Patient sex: M
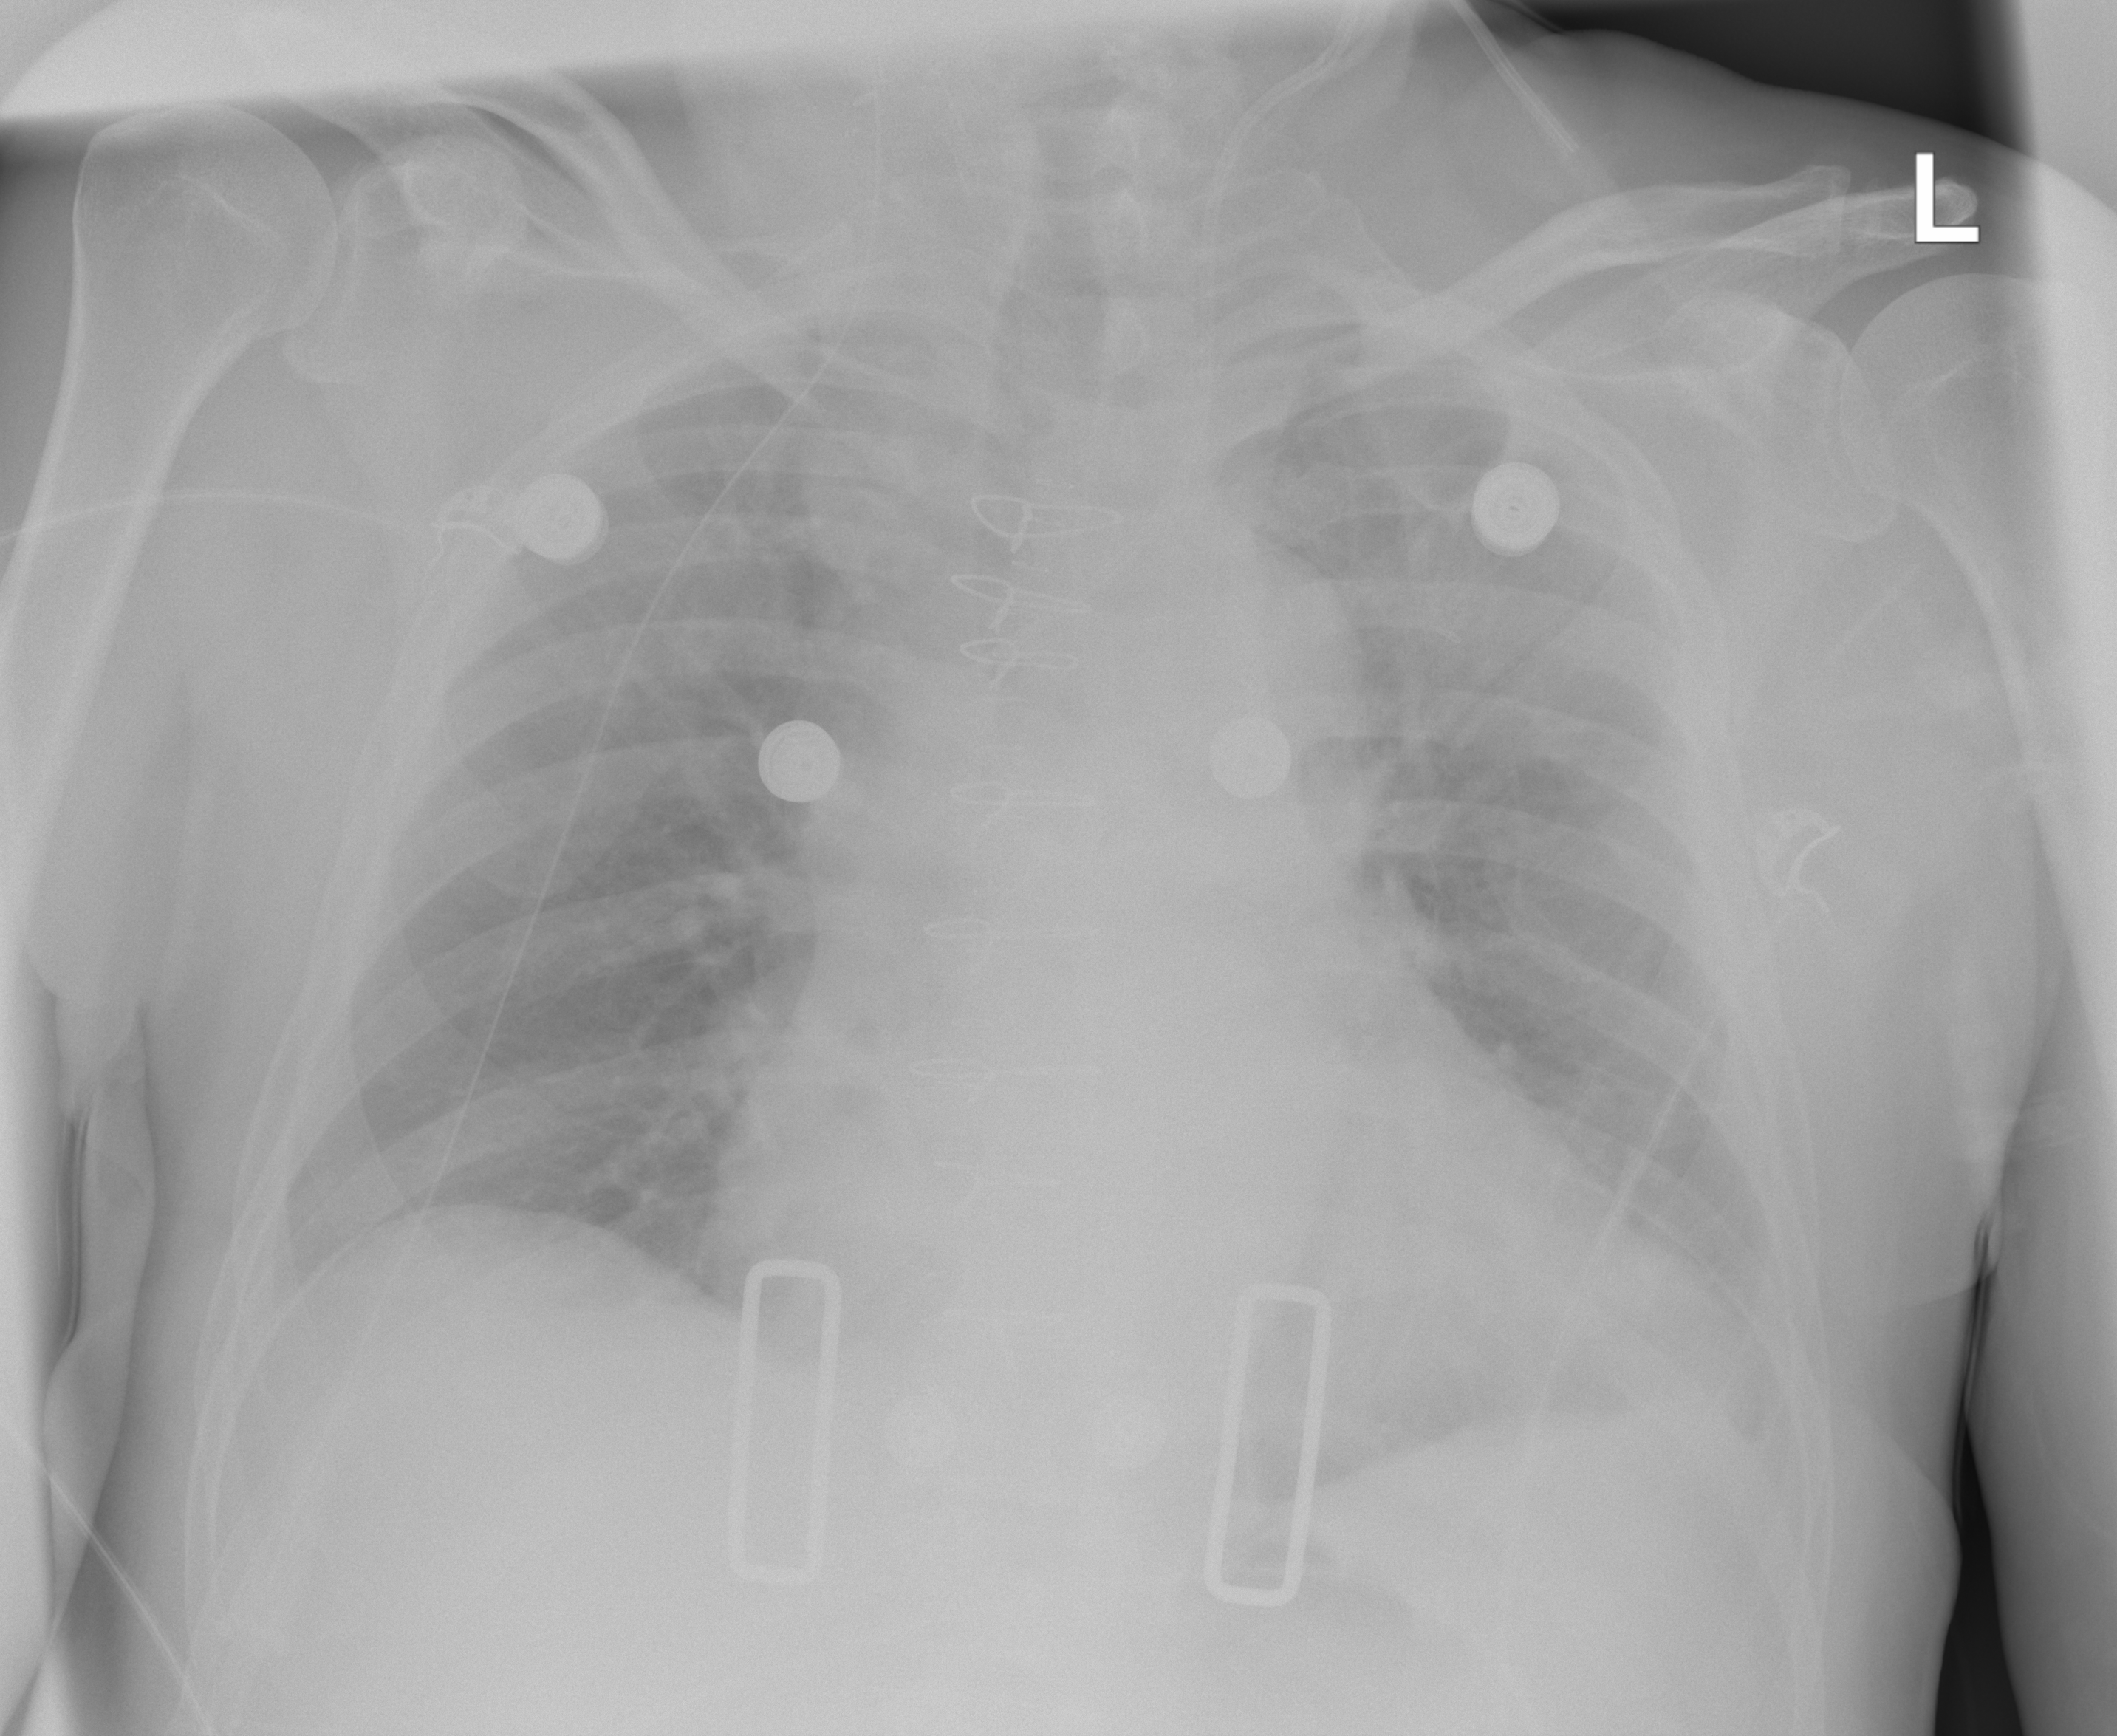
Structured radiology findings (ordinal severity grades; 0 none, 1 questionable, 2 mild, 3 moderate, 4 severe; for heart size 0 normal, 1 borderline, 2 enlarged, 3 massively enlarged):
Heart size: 2
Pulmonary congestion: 2
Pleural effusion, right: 0
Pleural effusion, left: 1
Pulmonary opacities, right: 0
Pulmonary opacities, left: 0
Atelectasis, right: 2
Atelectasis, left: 2